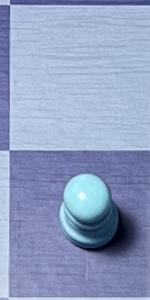
Label: Pawn_White